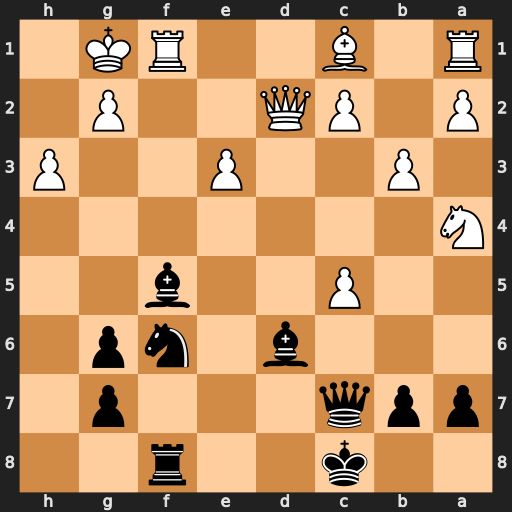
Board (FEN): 2k2r2/ppq3p1/3b1np1/2P2b2/N7/1P2P2P/P1PQ2P1/R1B2RK1
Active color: b
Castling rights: -
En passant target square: -
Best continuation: Bh2+ Kh1 Ne4 Rf3 Nxd2